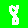
Digit: 8